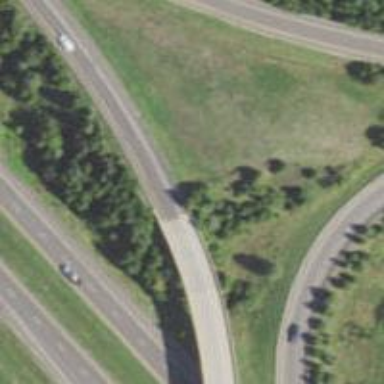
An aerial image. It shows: Trunk link road with asphalt surface.